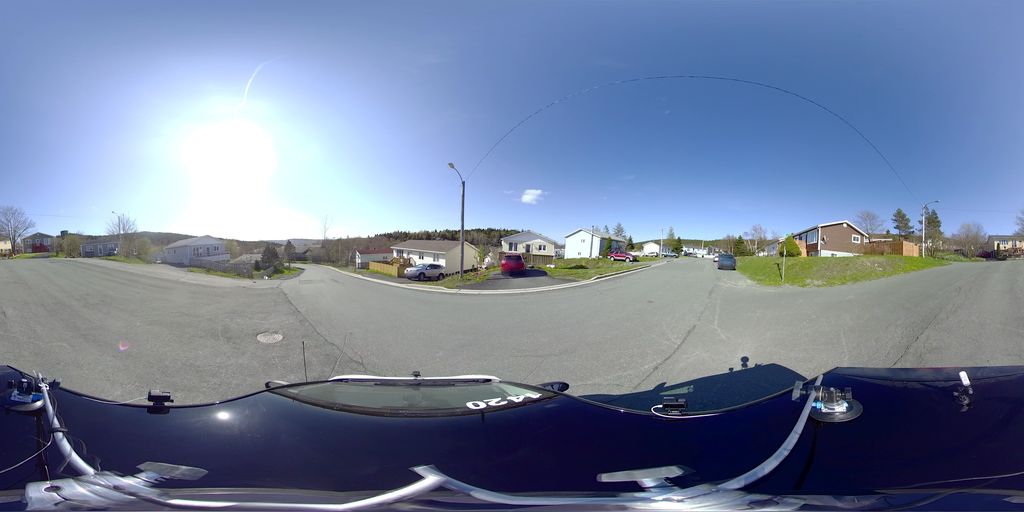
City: st_johns